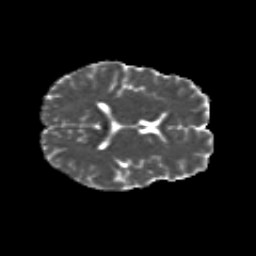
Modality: MD
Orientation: axial
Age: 28
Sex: female
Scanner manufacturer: siemens
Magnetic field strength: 3 T
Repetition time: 8.8 s
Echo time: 0.085 s